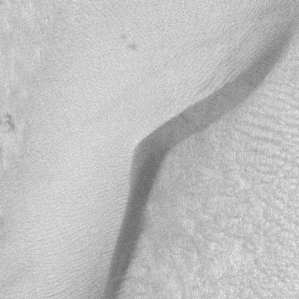
Label: frost